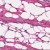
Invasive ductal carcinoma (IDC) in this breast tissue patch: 0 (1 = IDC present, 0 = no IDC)